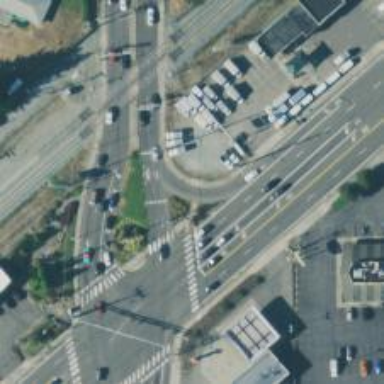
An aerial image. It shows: Pedestrian crossing with zebra markings on footway.